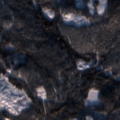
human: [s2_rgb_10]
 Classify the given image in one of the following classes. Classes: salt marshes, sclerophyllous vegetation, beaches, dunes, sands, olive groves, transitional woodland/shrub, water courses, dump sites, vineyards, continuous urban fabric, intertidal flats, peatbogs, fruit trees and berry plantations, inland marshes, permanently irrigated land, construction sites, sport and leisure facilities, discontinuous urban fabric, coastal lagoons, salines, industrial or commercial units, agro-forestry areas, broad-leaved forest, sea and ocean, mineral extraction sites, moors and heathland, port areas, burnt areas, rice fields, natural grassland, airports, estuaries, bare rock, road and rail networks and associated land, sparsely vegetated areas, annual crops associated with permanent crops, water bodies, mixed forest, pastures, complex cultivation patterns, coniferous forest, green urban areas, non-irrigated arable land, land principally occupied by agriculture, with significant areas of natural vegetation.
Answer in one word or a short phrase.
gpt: coniferous forest, mixed forest, transitional woodland/shrub